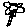
Label: flower